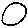
Label: circle